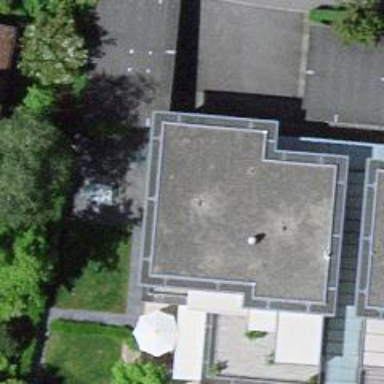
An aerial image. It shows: Residential building.